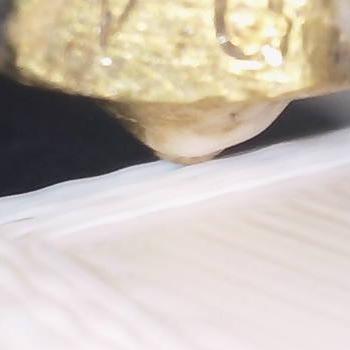
Flow rate: 47%